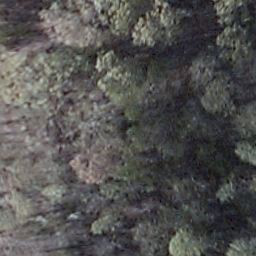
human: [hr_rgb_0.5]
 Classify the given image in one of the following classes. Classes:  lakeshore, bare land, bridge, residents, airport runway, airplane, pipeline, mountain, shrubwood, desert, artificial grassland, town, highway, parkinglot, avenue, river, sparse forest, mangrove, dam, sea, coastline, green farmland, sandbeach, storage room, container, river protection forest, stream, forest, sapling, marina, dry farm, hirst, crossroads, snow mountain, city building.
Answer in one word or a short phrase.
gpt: shrubwood